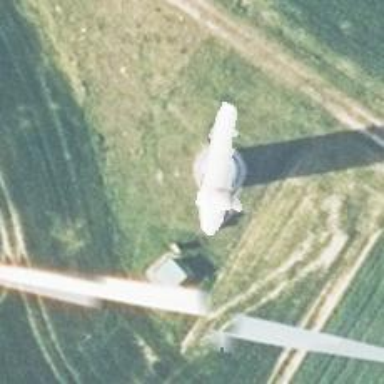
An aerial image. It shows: Wind generator is in the picture.